Question: Hello All I am a beginner in html and js, and I am trying to create a webpage containing a rectangle collection in which when a new rectangle is created is placed beside the previous rectangle.
I have created a 'div' element and trying to add newly created 'div' (rectangle shape with background color different based on condition), but I am not able to get the desired result.
'''
<html>
<head>
<title>parkIn</title>
<meta charset="utf-8" />
</head>
<style>
.ParkSlots {
border: solid 1px;
width: 60%;
height: 400px;
top: 50%;
left: 50%;
position: fixed;
transform: translate(-50%, -50%);
display: inline;
}
.row:before,
.row:after {
content: "";
display: table;
clear: both;
}
.col-1 {
width: 15%;
margin-left: 10px;
height: 350px;
padding: 2px;
}
</style>
<body onload="viewCreate()">
<div class="ParkSlots">
<div class="row" id="content">
</div>
</div>
</body>
<script language="javascript">
function viewCreate() {
for (int i = 0; i < 5; i++) {
if (i % 2 == 0) {
createGreenBox();
} else {
createRedBox();
}
}
}
function createRedBox() {
var = document.createElement('div');
div.className = 'col-1';
div.style.backgroundColor = 'red';
document.getElementById('content').appendChild(div);
}
function createGreenBox() {
var = document.createElement('div');
div.className = 'col-1';
div.style.backgroundColor = 'lightgreen';
document.getElementById('content').appendChild(div);
}
</script>
</html>
'''
I want an output that looks something like this:

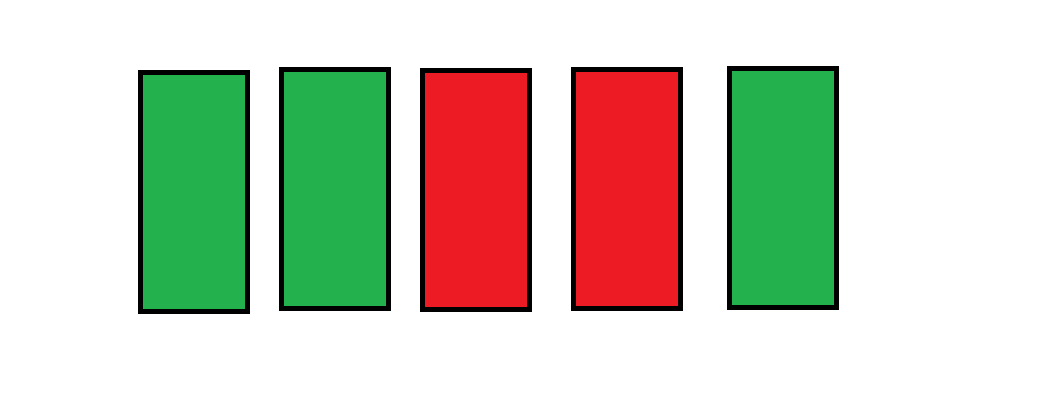
Answer: Just in glancing at your code, I see at least two typos:
- 'for (int i = 0; i < 5; i++) {''int''var i = 0...'- 'var = document.createElement('div');''var div = document.createElement('div');'
The rest will be CSS. In your stylesheet you're applying the border to the outter most containing div, from you're example, you need to apply that to the '.col-1' class. You'll also want to use 'display:inline-block' on that class, and set widths and margins to play nicely with the border size. I took the liberty of creating a <URL> for you with my recommended changes.